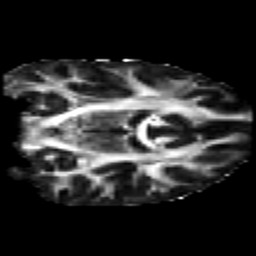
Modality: FA
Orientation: coronal
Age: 24
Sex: male
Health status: healthy
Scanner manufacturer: philips
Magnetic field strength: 3 T
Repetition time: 10.623 s
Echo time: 0.07044 s